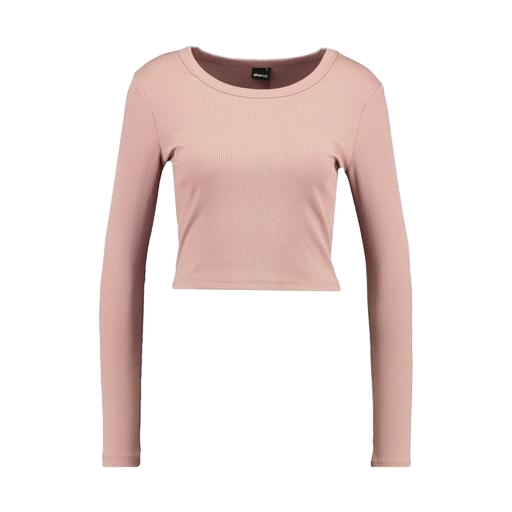
pink long sleeve crop top, her longsleeve top, pink jazmine crewneck crop top, white background